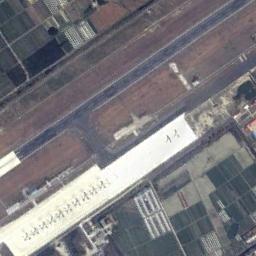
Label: airport